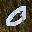
Label: 0